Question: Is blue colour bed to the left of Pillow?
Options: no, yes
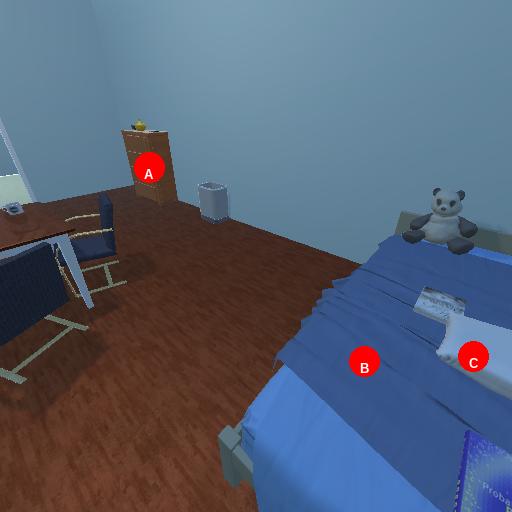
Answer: no